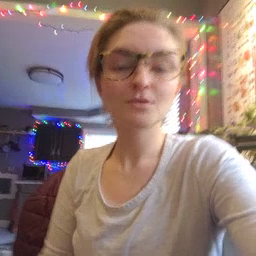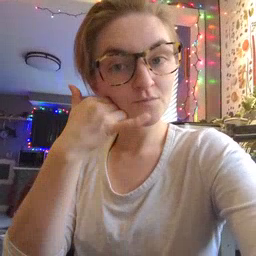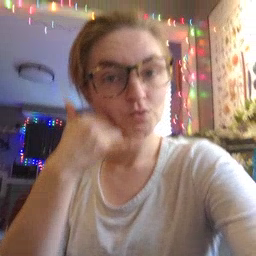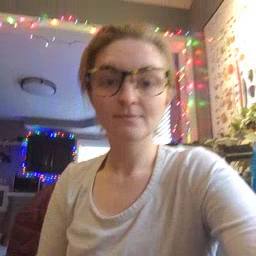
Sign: callonphone